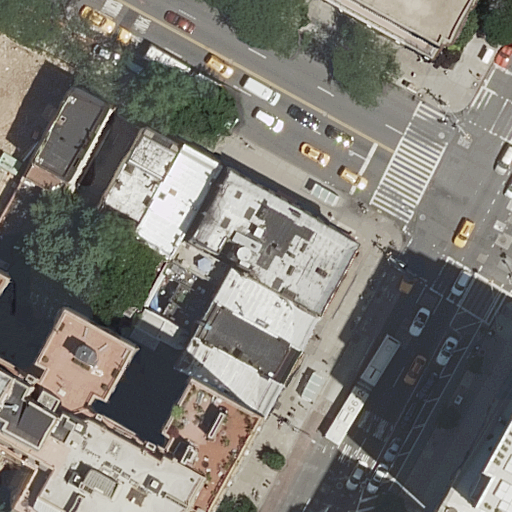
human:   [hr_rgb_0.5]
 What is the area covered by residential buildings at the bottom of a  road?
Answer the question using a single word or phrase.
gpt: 4207m2

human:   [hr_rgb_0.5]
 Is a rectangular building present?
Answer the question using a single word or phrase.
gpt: yes

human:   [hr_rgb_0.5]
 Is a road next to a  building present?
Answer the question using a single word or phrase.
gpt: yes

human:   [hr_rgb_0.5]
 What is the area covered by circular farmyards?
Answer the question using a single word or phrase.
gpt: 0m2

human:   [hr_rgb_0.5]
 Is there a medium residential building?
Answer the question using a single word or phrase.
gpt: yes

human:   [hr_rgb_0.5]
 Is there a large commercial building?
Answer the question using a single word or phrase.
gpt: no

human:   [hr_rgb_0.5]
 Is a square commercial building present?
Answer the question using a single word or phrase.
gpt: no

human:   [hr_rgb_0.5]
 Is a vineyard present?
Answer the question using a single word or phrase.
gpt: no

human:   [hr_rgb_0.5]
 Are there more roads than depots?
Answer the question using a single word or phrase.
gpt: yes

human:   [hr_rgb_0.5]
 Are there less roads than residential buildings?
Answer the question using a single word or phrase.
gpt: yes

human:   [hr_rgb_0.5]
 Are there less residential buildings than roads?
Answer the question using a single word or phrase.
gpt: no

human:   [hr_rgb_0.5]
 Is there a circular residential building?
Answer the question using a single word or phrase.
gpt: no

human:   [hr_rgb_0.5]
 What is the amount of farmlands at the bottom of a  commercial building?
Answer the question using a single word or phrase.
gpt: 0

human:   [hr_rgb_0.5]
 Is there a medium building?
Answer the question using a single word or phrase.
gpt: yes

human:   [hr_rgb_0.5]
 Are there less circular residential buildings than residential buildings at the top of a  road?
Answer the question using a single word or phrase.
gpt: yes

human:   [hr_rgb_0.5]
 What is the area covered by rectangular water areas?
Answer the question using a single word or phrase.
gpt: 0m2

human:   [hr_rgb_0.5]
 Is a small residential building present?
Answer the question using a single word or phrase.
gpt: yes

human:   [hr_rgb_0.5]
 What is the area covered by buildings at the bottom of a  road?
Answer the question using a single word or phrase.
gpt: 4207m2

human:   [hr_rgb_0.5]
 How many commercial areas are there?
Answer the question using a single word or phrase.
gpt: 0

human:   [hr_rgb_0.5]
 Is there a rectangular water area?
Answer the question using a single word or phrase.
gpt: no

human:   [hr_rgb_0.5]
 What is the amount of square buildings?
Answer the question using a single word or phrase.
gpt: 0

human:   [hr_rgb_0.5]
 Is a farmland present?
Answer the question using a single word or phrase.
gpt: no

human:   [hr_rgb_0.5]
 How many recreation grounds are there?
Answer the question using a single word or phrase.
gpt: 0

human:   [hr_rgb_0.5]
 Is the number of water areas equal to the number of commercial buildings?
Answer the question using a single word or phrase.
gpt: yes

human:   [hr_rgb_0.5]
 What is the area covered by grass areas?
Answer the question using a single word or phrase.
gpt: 0m2

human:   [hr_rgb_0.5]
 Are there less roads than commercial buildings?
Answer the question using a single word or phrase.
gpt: no

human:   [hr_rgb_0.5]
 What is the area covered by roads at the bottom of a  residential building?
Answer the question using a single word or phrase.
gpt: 0m2

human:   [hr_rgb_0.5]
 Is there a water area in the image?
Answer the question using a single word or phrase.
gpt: no

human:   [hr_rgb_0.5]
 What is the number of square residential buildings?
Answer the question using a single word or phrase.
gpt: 0

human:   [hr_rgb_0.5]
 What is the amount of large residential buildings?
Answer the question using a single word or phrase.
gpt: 3

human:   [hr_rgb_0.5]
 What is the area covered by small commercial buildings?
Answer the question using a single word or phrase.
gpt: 0m2

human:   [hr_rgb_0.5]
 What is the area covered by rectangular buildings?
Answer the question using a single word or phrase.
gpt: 1777m2

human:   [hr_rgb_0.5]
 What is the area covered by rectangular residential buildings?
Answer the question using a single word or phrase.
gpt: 1777m2

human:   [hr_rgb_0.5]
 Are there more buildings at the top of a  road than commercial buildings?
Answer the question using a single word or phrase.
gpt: yes

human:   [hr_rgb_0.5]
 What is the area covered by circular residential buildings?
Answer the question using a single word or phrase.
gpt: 0m2

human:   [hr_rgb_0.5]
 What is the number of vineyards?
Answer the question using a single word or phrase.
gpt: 0